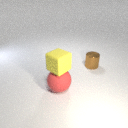
small brown metal cylinder behind large red rubber sphere